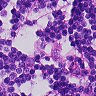
Metastatic tissue present: no